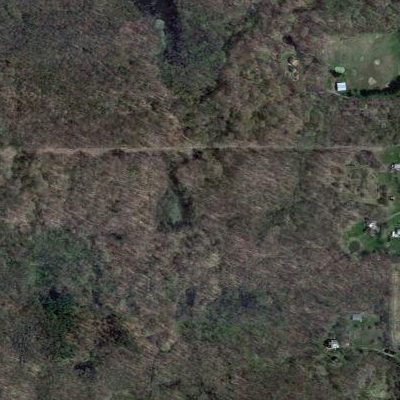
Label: Forest